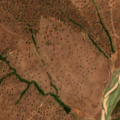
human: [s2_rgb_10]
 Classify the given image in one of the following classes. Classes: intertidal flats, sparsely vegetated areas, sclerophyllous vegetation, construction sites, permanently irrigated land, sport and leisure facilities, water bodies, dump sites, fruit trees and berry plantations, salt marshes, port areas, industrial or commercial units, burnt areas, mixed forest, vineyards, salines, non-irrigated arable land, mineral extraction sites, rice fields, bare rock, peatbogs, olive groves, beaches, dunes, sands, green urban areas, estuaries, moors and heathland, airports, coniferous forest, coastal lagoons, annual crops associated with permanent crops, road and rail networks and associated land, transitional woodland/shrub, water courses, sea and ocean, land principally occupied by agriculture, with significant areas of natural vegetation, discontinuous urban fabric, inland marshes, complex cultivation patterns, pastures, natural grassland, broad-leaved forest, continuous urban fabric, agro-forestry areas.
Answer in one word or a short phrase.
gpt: pastures, agro-forestry areas, water bodies